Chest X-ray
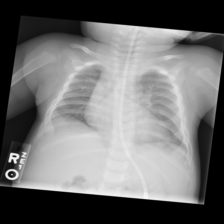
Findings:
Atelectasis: negative
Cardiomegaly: negative
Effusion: negative
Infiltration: negative
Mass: negative
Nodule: negative
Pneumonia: negative
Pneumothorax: negative
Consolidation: negative
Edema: negative
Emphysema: negative
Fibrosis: negative
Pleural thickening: negative
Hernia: negative